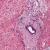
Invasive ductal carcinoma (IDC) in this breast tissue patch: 0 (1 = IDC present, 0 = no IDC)